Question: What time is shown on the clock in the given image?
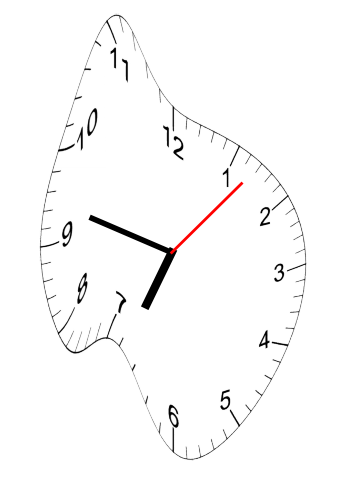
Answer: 06:47:07